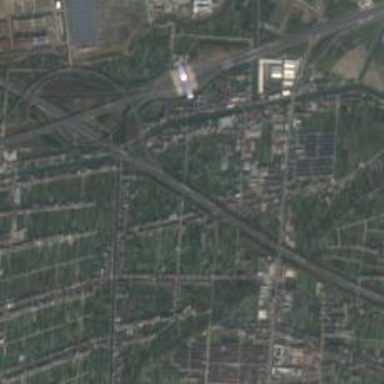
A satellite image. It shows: Motorway junction.